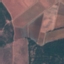
Land use / land cover: PermanentCrop